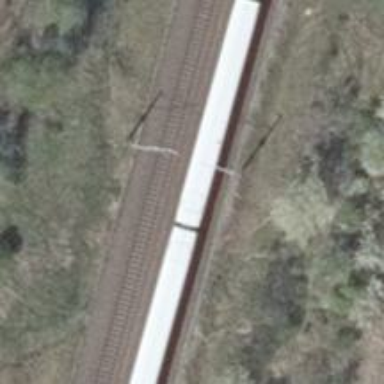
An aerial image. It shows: Railway milestone with catenary mast.